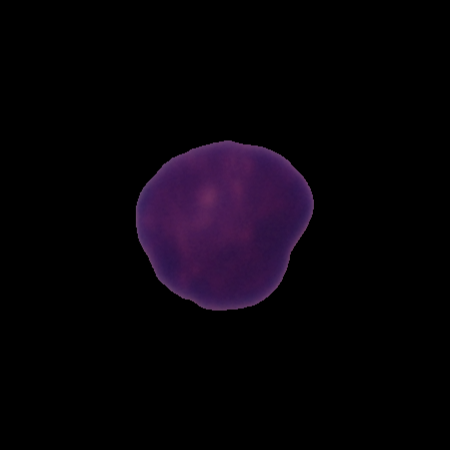
Label: healthy